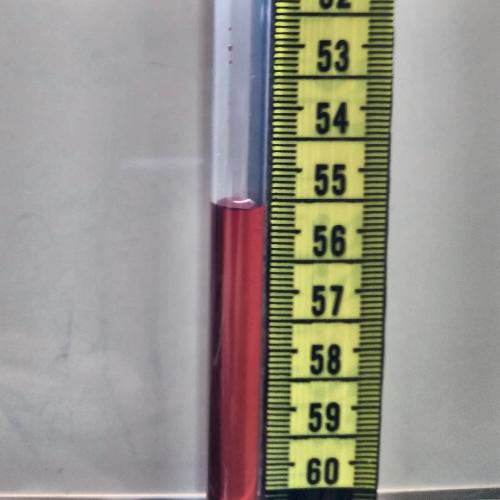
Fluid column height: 55.6 cm